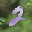
Label: 2